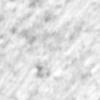
Label: no_change